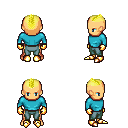
a pixel art fantasy rpg character, male body template, human, tanned skin, teal long-sleeve shirt, teal pants, gold short mohawk hairstyle, gold gloves, gold boots, four views (front, back, left, right), 2x2 character sprite sheet, small pixel art, hard edges, no anti-aliasing